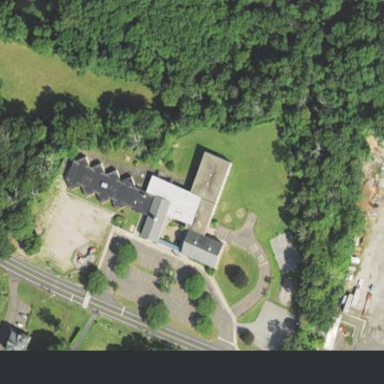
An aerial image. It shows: School.